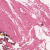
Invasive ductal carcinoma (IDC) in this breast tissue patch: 0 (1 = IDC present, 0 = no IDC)